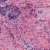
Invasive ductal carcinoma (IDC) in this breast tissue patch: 1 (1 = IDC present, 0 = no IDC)